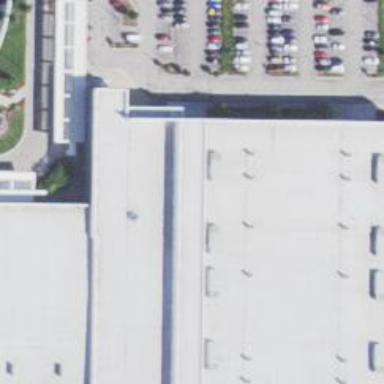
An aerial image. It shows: Conference center.